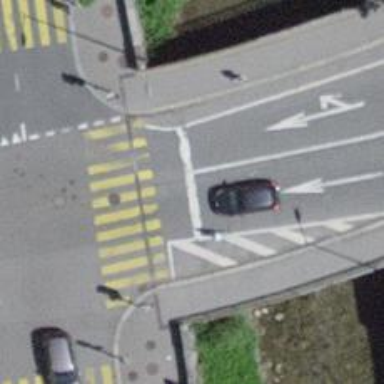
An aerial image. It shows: Road with traffic signals.